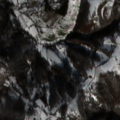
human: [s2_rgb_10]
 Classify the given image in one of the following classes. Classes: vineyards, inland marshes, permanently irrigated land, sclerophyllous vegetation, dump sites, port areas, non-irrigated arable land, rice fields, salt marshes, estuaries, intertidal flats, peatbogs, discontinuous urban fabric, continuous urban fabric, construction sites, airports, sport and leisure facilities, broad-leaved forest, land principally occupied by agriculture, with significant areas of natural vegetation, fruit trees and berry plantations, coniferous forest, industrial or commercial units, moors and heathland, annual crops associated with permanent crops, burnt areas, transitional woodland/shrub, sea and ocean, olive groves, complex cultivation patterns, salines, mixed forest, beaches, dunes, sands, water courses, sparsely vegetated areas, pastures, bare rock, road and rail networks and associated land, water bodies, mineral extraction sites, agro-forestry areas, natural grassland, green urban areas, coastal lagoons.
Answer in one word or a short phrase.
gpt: complex cultivation patterns, land principally occupied by agriculture, with significant areas of natural vegetation, broad-leaved forest